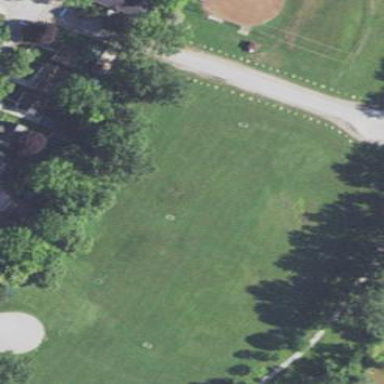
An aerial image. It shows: Soccer pitch for leisure land activities.